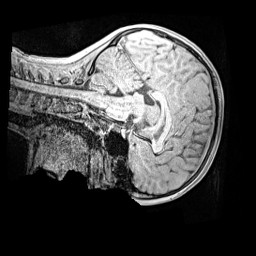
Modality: MP2RAGE
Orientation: sagittal
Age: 10
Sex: female
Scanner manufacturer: siemens
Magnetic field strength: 3 T
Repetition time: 4 s
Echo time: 0.00299 s